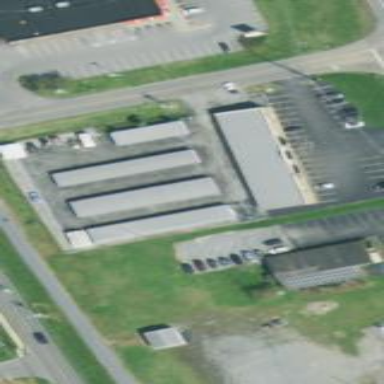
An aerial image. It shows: Storage rental shop.